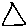
Label: triangle